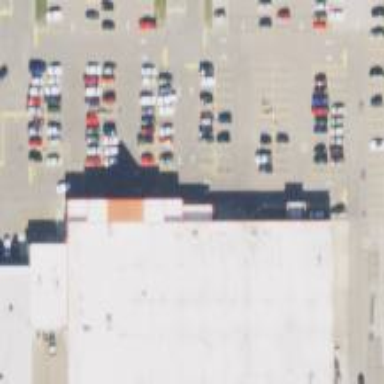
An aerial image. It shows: Supermarket.